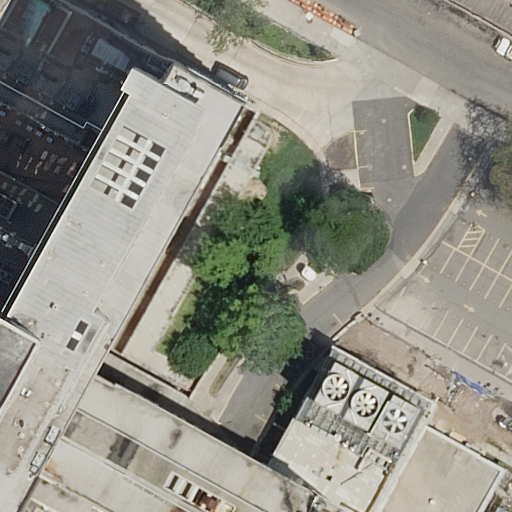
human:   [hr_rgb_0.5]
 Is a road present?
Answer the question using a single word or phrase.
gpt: yes

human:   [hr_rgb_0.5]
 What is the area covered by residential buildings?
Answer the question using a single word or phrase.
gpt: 2096m2

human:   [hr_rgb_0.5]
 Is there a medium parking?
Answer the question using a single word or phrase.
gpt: no

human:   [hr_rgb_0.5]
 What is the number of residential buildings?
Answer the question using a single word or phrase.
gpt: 1

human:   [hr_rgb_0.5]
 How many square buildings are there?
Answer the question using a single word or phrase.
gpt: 0

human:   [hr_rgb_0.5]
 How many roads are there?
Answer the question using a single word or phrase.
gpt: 8

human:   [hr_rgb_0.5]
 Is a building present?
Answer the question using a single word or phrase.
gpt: yes

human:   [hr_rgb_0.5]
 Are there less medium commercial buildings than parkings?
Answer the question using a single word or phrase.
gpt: yes

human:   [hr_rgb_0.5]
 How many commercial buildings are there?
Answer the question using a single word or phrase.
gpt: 0

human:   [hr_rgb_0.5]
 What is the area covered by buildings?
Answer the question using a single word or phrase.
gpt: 8528m2

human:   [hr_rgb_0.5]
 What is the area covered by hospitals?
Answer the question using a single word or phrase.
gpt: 10631m2

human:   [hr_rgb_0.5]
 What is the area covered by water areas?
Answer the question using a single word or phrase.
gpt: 0m2

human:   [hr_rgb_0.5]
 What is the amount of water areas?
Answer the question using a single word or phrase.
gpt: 0

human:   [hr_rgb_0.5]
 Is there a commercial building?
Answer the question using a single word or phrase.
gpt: no

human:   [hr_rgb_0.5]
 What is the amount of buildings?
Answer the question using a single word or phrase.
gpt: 2

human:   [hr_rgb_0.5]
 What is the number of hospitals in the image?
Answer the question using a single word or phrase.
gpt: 1

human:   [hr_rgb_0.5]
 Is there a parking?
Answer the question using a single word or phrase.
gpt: yes

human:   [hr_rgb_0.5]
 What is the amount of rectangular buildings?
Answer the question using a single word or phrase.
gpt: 1

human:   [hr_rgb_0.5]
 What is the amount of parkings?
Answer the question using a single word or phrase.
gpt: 1

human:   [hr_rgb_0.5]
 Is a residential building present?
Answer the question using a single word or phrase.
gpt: yes

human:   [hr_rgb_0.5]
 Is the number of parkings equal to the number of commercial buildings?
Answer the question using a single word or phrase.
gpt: no

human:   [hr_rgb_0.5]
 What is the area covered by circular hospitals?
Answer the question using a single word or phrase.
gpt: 0m2

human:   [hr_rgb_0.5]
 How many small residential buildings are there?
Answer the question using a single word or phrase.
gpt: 0

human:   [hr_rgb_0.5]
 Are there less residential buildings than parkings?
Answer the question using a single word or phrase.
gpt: no

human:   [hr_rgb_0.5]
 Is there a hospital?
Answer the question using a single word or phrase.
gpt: yes

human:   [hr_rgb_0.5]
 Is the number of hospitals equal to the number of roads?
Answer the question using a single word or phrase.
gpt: no

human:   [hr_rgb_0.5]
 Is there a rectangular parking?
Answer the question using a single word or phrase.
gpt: yes

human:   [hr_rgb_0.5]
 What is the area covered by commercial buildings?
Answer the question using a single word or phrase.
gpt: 0m2

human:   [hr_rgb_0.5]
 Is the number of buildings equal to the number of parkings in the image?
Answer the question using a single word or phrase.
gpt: no

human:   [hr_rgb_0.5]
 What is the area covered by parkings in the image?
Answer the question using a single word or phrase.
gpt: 660m2

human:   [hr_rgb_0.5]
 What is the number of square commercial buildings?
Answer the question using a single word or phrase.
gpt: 0

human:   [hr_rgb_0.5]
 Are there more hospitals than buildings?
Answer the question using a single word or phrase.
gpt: no

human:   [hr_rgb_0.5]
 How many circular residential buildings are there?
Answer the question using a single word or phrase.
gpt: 0

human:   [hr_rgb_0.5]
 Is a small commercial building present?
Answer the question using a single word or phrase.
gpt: no

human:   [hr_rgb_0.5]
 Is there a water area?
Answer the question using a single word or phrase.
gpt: no

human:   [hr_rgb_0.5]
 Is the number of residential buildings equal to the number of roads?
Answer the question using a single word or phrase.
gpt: no

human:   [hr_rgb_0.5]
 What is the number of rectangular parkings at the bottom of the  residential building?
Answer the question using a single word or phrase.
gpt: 1

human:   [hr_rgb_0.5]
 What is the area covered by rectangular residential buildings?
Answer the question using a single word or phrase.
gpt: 2096m2

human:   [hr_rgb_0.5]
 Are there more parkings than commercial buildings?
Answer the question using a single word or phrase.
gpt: yes

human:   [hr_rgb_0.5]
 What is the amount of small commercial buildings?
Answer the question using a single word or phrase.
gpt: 0

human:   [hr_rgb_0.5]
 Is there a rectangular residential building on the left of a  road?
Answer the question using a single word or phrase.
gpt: no

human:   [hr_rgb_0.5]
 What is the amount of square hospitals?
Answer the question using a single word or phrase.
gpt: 0

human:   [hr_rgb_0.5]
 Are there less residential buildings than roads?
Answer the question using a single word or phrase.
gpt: yes

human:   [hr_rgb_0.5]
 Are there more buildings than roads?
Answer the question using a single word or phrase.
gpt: no

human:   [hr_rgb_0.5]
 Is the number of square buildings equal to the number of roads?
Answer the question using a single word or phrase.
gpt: no

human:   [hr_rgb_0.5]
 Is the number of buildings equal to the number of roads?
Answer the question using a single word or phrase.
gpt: no

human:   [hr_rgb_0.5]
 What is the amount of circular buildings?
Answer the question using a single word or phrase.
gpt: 0

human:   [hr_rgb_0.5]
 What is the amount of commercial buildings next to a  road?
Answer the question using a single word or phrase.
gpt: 0

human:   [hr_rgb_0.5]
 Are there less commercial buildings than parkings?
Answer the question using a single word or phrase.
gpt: yes

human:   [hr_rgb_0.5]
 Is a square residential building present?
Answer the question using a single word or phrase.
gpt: no

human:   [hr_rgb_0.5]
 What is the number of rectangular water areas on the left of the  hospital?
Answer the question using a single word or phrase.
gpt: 0

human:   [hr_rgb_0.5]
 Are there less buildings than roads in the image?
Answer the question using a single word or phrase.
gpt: yes

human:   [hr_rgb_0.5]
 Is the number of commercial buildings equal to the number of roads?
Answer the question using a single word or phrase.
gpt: no

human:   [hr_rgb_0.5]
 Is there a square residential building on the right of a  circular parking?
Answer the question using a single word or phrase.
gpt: no

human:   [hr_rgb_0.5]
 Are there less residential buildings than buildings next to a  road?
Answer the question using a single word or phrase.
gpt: yes

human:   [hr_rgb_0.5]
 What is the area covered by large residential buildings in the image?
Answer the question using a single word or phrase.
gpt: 2096m2

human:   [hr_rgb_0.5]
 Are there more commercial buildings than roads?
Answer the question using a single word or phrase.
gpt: no

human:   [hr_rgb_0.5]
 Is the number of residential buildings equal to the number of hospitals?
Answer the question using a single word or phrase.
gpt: yes

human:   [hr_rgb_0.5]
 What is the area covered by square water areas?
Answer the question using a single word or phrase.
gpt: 0m2

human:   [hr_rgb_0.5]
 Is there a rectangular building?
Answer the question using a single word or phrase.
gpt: yes

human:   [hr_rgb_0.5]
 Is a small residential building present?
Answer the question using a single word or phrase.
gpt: no

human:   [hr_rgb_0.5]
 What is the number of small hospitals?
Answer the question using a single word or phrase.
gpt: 0

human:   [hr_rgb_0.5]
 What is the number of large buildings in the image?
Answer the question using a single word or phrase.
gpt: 2

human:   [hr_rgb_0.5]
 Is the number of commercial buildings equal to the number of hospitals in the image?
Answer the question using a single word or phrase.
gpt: no